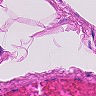
Metastatic tissue present: no